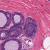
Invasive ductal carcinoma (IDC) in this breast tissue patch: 0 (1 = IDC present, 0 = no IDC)